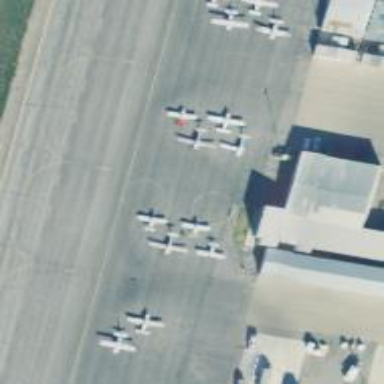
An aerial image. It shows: Image of taxiway at airport.